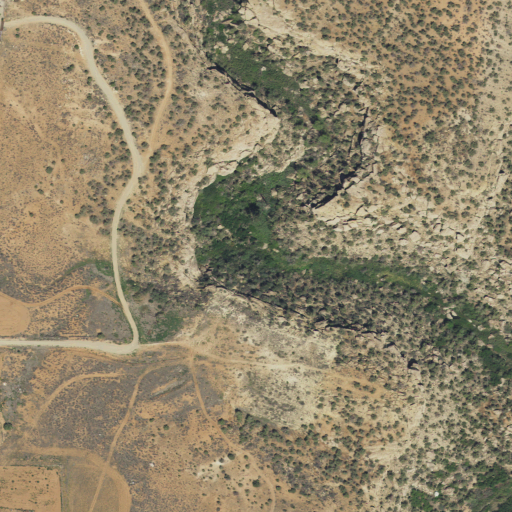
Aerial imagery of valley in Utah named Lems Draw containing shrub, evergreen forest, open development, cultivated crops, and woody wetlands